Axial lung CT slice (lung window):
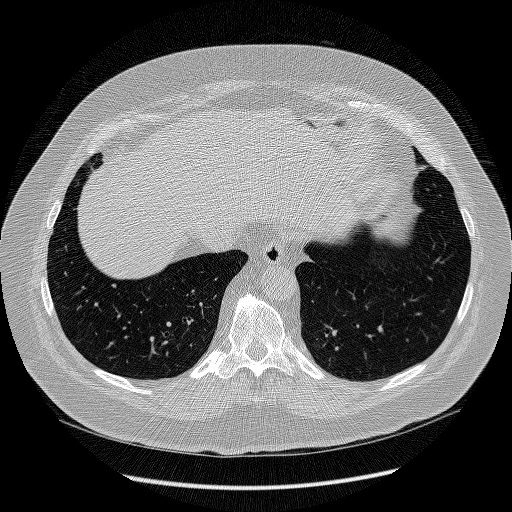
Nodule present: no